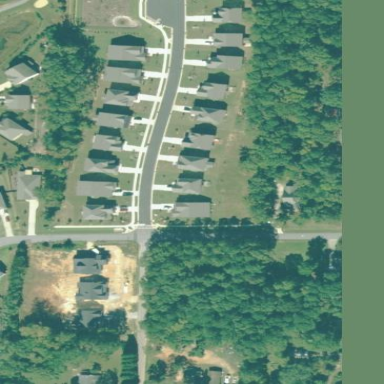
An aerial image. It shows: Residential area within neighborhood.